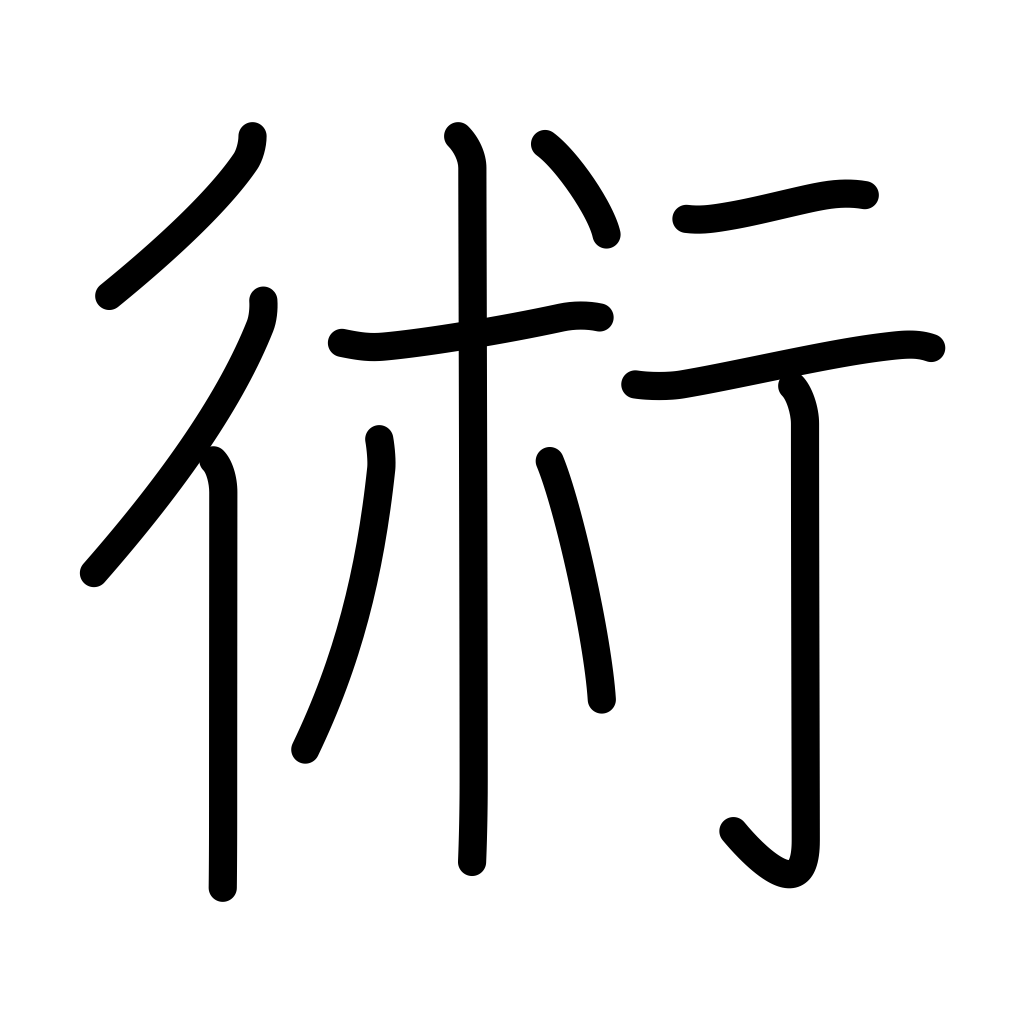
Meaning: art, technique, skill, means, trick, resources, magic